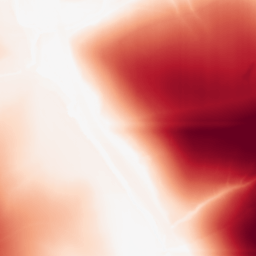
Category: morphological
Decomposition family: rolling_ball
Decomposition parameters: radius: 200
Upsampling method: edge_directed
Upsampling parameters: scale: 4
Upsampling scale: 4